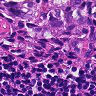
Metastatic tissue present: yes